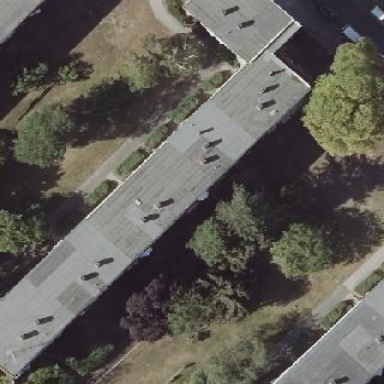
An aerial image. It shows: Residential building with flat roof.